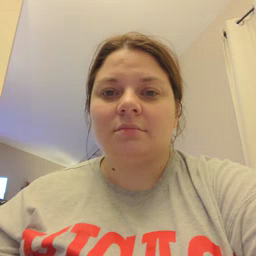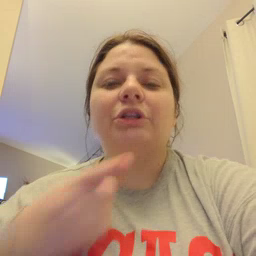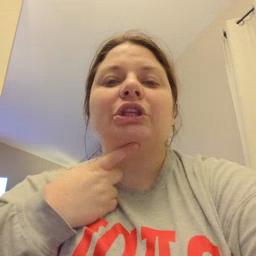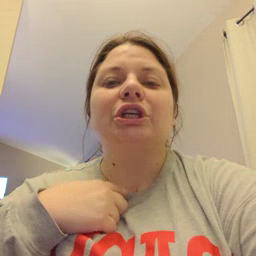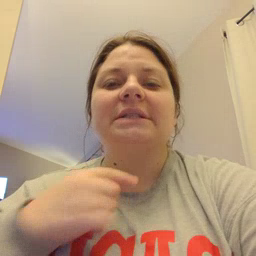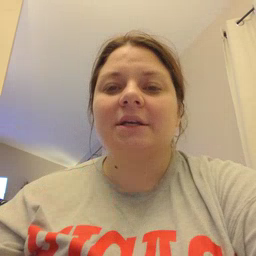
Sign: thirsty